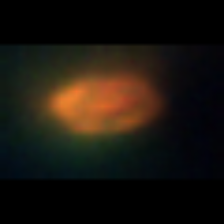
Taxon: Unknown_phyto
Group: Unknown